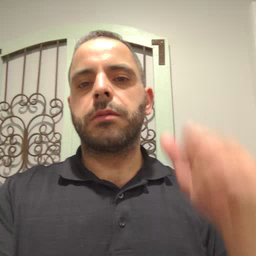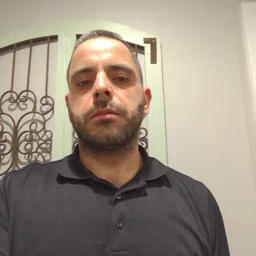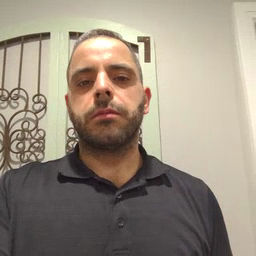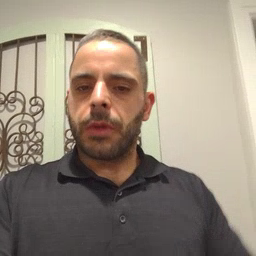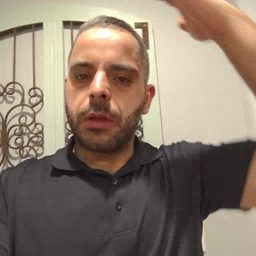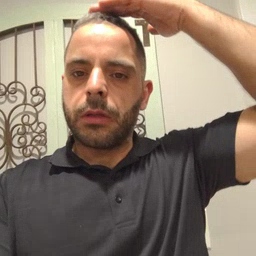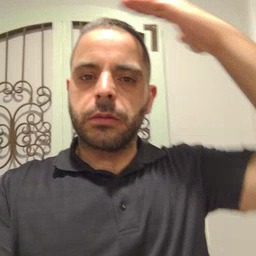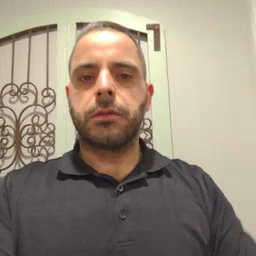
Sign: hat